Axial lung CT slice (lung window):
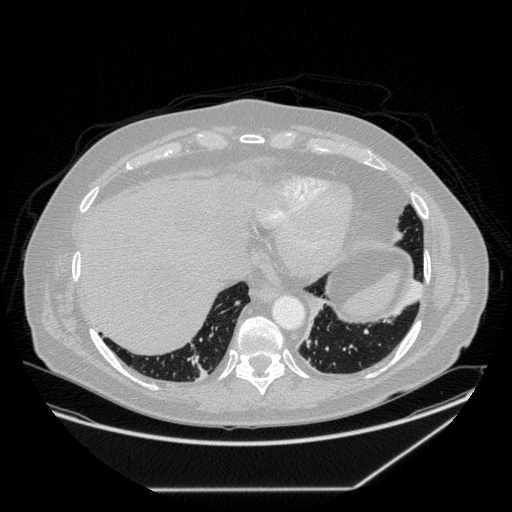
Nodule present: yes
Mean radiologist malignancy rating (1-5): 2.667